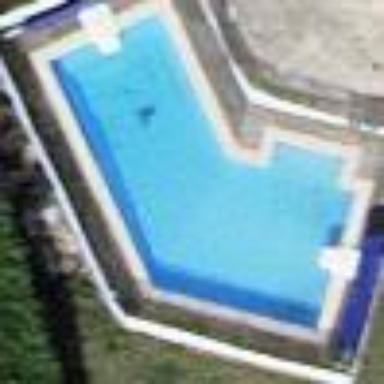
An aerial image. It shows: Swimming pool located in leisure land.